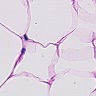
Metastatic tissue present: no